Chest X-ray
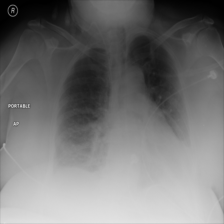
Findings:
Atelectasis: negative
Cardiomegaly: negative
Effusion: negative
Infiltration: negative
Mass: negative
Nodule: negative
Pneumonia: negative
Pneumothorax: negative
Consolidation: negative
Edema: negative
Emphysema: negative
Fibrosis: negative
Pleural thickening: negative
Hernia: negative